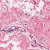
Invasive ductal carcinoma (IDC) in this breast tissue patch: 0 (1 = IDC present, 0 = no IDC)